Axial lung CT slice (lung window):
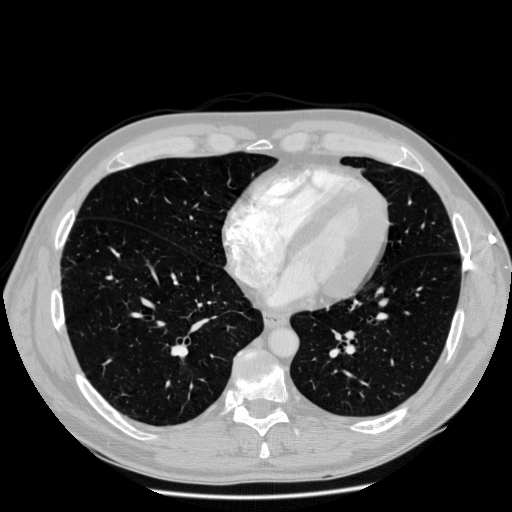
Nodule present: no